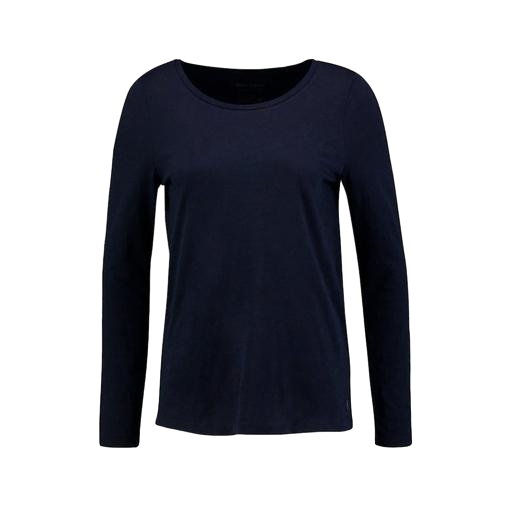
blue iconic women's long-sleeved t-shirt, blue still long-sleeved top, longsleeved t-shirt, white background